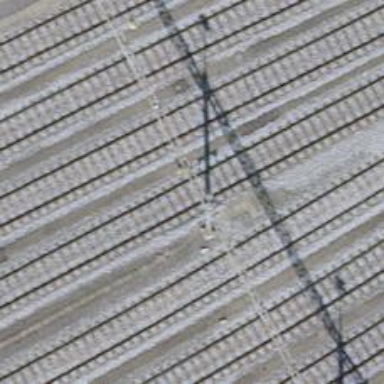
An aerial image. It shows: Rail yard with electrified contact lines for railway operations.